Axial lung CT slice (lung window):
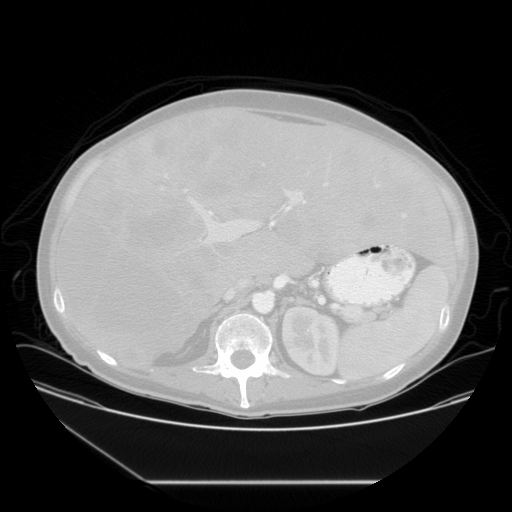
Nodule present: no